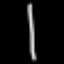
Label: line